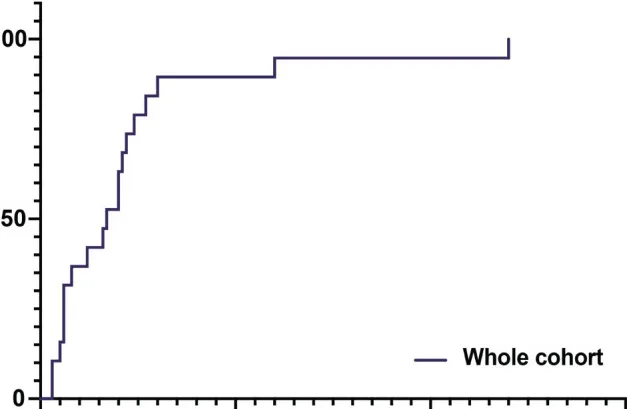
(A) Cumulative incidence of sarcoidosis over time in the whole cohort.
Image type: pathology (immunostaining)